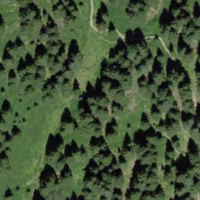
EUNIS habitat code: 43
Species observed at this site:
Geum montanum